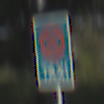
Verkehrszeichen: Taxenstand
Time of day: MorningAfternoon
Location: Outdoor (Nature)
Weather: Clear
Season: NotSpecified
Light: Natural